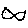
Label: fish